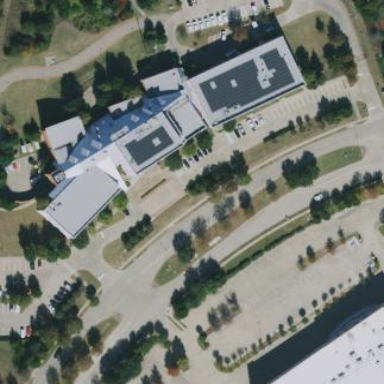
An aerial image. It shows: Public building.